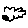
Label: cloud